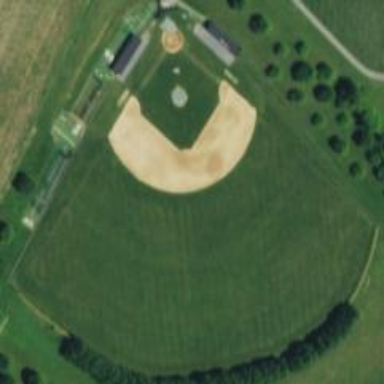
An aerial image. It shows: Baseball pitch for leisure and sports activities.